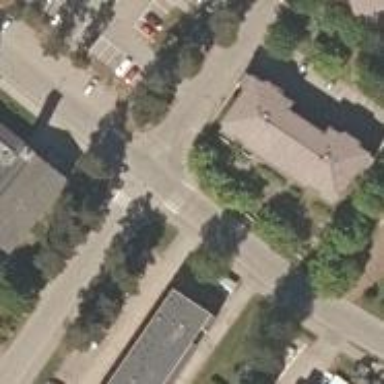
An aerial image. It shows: Asphalt footway with uncontrolled zebra crossing.